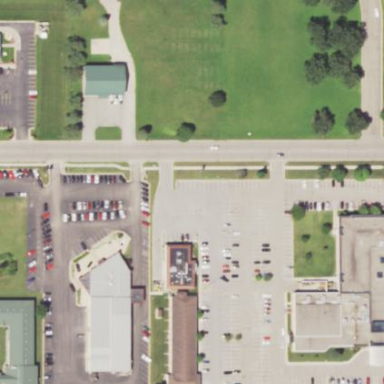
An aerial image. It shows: Commercial area.